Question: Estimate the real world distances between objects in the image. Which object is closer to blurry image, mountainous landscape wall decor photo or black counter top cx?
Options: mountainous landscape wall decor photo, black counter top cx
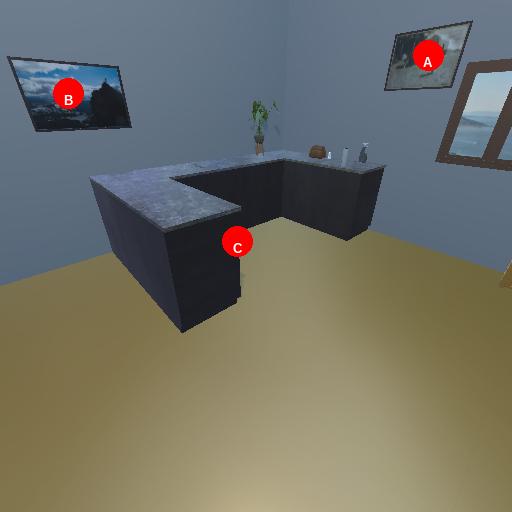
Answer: mountainous landscape wall decor photo